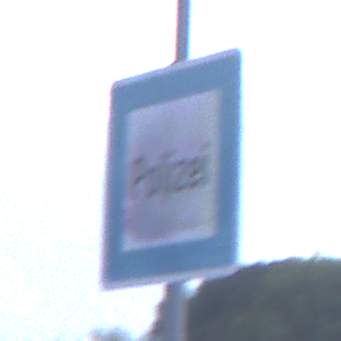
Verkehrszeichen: Polizei
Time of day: SunriseSunset
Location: Outdoor (Suburban)
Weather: PartlyCloudy
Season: NotSpecified
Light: Natural